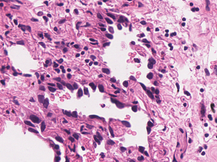
Tumor epithelial tissue: yes
Tumor-associated stroma tissue: yes
Normal tissue: no